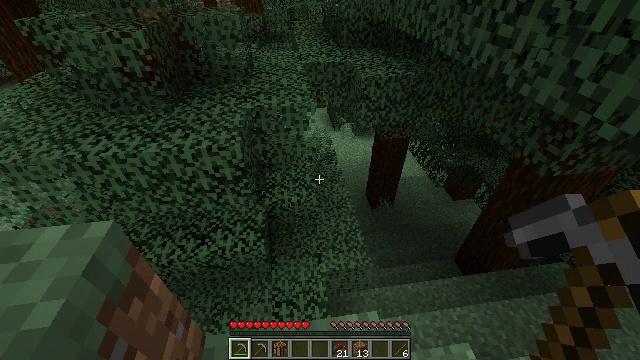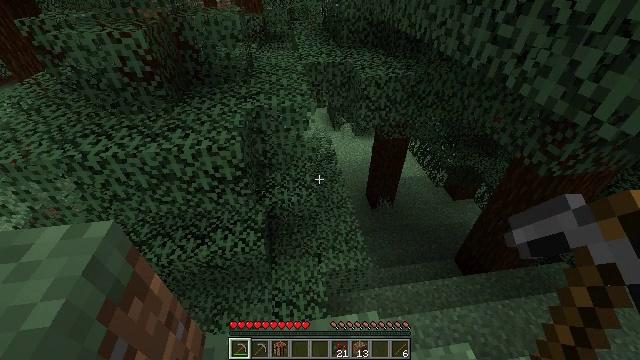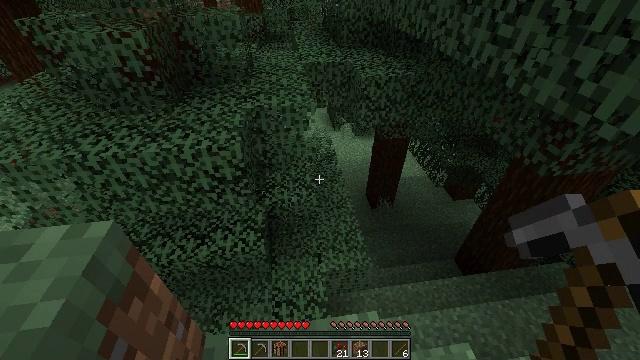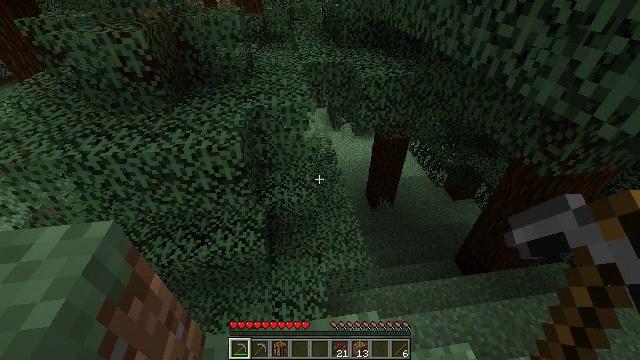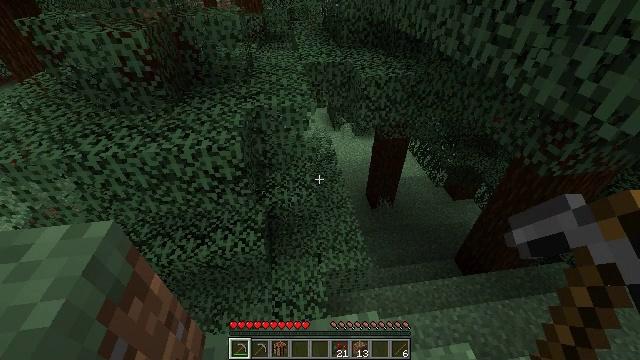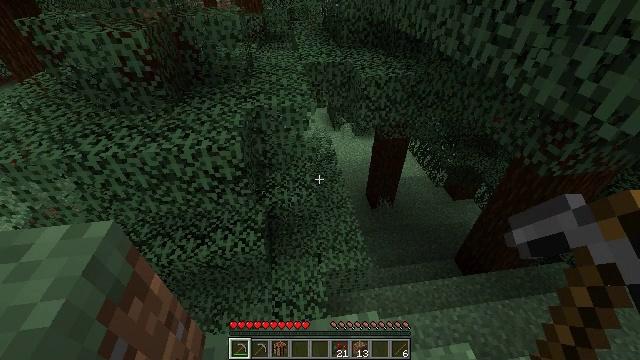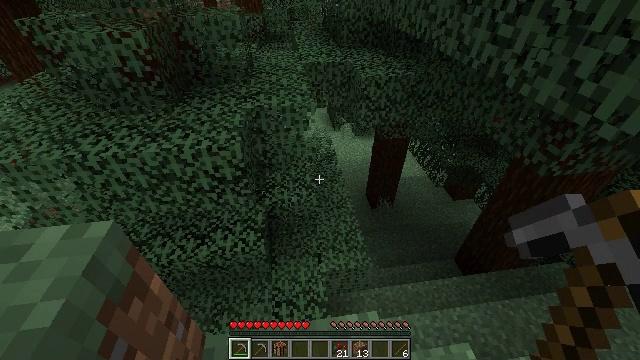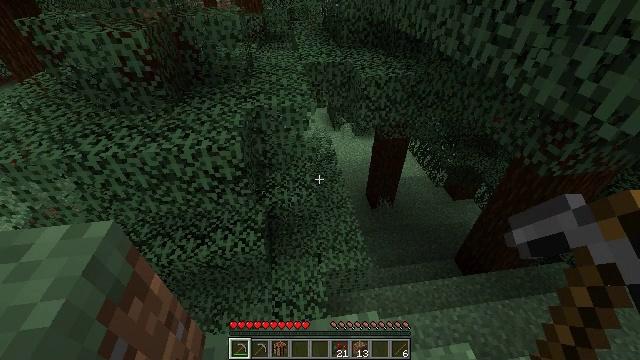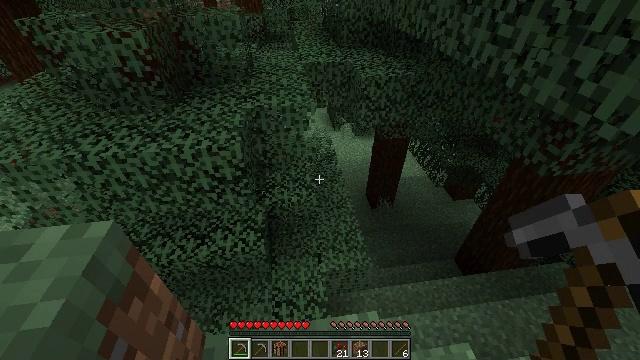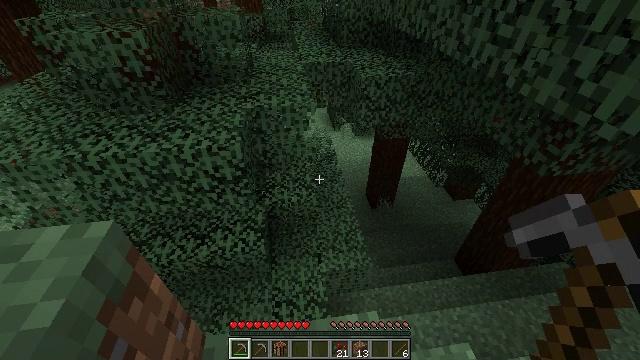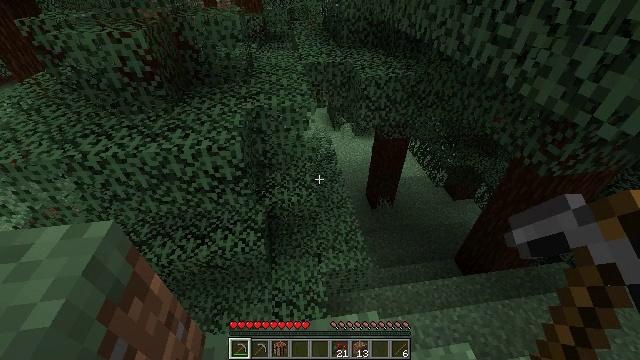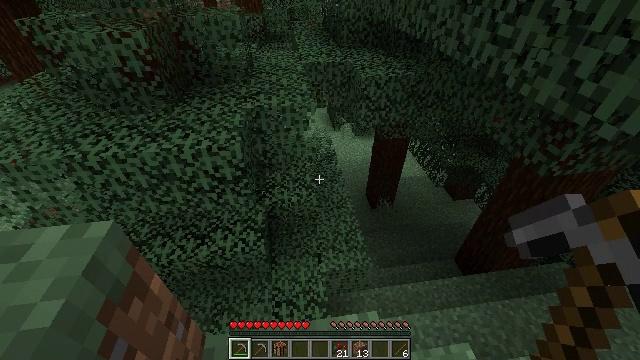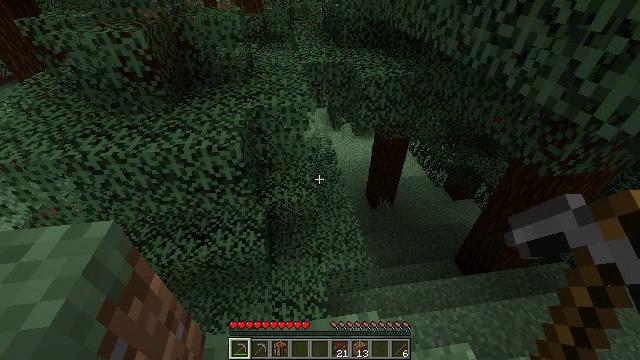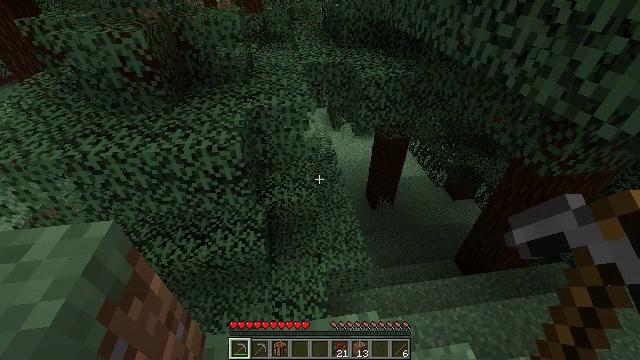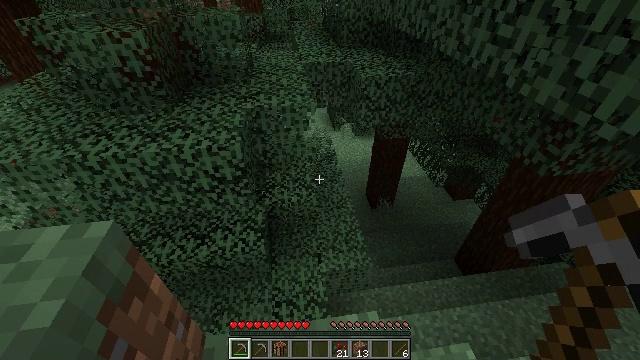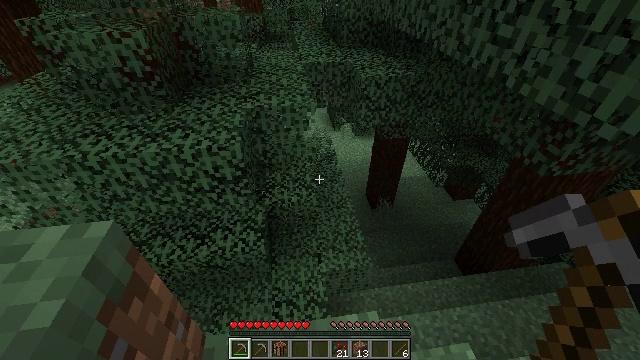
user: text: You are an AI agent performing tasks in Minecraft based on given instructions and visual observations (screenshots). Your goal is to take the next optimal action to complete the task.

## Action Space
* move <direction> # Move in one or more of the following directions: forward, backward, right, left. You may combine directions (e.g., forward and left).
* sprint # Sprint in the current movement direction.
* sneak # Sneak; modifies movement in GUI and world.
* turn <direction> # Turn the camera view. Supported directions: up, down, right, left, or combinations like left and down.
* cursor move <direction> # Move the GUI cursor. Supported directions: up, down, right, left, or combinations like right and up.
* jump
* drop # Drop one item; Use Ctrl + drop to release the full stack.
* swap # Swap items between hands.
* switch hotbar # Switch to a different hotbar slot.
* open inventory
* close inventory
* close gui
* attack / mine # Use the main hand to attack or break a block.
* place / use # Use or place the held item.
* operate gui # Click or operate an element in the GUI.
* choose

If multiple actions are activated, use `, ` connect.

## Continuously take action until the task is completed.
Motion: motion action
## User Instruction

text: Clear the sweet berry bush to collect the sweet berries.
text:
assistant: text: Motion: no_op
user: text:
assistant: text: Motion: no_op
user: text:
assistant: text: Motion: no_op
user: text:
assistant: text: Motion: no_op
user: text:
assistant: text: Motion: no_op
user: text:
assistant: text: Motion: no_op
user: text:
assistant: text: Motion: no_op
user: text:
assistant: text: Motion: no_op
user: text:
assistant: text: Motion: no_op
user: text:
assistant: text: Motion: no_op
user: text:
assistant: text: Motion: no_op
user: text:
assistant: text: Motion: no_op
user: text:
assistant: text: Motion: no_op
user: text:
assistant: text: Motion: no_op
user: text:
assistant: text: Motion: no_op
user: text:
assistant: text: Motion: no_op
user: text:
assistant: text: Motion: no_op
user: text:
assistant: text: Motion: no_op
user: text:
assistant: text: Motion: no_op
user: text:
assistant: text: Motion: no_op
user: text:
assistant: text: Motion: no_op
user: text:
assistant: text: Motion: no_op
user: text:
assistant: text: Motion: no_op
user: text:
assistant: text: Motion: no_op
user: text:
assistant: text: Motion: no_op
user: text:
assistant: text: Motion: no_op
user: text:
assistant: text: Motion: no_op
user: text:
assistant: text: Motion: no_op
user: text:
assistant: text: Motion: no_op
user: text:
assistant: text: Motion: no_op